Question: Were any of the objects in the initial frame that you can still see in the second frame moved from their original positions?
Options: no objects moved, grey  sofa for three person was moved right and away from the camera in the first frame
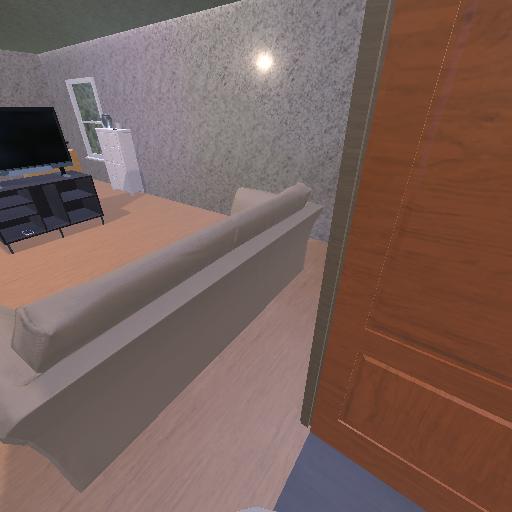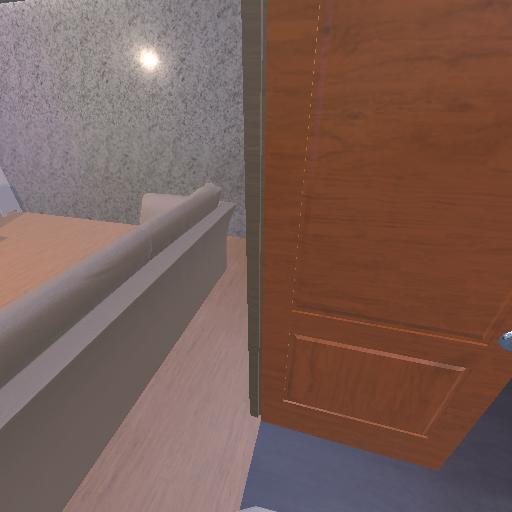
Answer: no objects moved